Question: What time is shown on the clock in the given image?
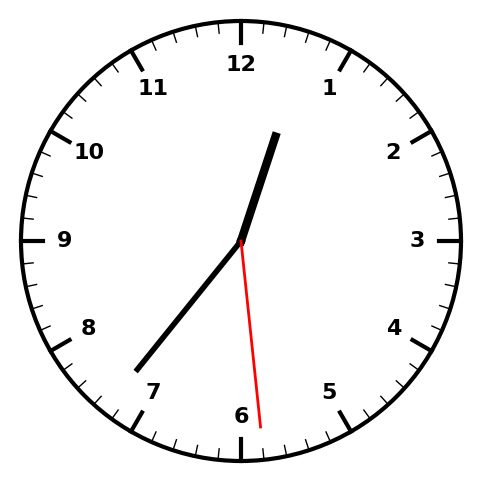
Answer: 12:36:29